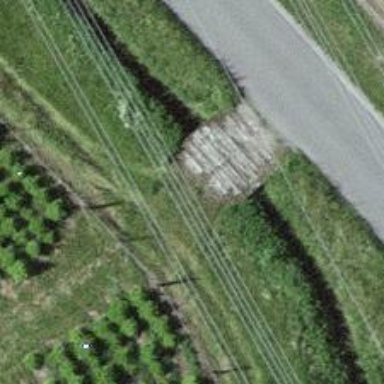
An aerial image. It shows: Track road with grade2 bridge.